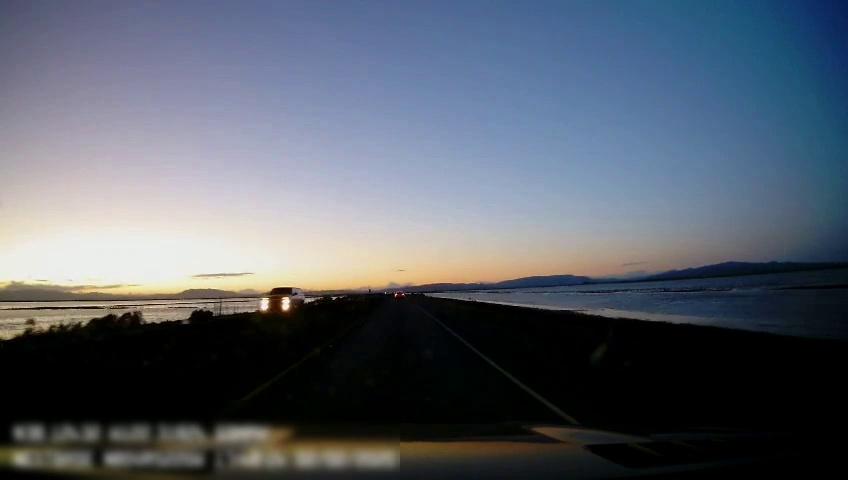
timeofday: Dusk/Dawn/Twilight
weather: Sunny
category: Drivable Space
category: Vehicles | SUV
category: Vehicles | Car
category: Lanes | Current Lane
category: Lanes | Current Lane